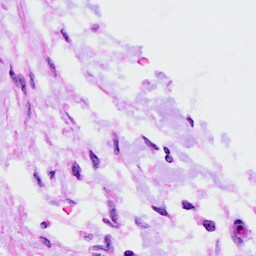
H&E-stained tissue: Ovarian